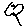
Label: tree